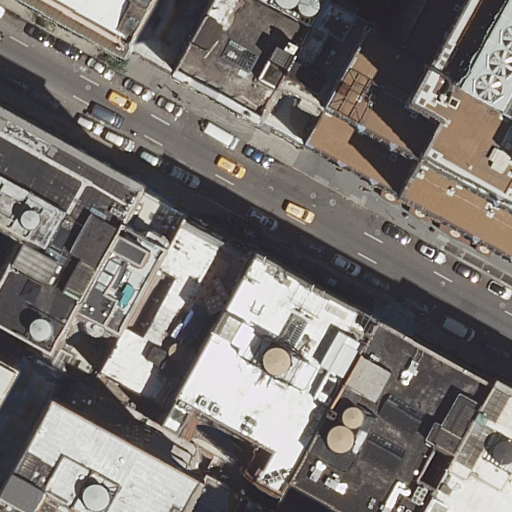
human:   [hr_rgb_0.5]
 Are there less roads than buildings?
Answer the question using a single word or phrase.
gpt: yes

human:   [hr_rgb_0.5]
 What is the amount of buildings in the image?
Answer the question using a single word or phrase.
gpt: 16

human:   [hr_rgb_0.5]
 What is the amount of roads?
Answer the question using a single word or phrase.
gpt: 1

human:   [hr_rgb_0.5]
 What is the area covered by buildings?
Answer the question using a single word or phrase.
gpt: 7106m2

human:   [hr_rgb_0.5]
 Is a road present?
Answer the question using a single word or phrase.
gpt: yes

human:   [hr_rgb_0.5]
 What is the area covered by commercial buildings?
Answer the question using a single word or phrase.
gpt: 0m2

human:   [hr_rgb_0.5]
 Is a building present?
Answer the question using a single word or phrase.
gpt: yes

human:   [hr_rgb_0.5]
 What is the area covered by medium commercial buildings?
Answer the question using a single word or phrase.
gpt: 0m2

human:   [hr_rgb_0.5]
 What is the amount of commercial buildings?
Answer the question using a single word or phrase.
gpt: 0

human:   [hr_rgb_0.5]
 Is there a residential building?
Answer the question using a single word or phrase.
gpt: yes

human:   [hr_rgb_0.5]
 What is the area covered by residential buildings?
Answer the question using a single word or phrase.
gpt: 7106m2

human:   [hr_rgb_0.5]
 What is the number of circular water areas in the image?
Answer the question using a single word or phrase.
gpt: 0

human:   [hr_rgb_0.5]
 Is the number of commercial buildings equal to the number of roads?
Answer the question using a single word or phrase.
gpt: no

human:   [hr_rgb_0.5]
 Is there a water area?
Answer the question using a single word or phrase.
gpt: no

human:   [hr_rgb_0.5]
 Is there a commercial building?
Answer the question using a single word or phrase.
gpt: no

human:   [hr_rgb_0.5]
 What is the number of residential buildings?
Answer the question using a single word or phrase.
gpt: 16

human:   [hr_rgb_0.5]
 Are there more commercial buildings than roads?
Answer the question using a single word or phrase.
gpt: no

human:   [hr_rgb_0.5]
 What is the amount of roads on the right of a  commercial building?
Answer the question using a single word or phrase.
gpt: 0

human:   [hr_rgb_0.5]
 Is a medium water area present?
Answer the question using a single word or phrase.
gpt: no

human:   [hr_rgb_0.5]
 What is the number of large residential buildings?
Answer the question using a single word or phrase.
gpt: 5

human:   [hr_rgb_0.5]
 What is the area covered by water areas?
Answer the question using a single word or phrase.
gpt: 0m2

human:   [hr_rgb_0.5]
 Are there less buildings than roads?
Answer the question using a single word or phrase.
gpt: no

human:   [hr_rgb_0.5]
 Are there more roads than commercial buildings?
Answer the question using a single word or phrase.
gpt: yes

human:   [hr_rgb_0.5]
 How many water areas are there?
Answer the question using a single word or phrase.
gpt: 0

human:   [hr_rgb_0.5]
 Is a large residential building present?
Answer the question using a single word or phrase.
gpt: yes

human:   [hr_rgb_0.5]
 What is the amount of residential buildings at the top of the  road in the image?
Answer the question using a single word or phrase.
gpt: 4

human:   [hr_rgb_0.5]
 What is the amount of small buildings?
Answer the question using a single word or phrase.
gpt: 4

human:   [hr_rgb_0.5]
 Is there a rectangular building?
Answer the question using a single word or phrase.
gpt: yes

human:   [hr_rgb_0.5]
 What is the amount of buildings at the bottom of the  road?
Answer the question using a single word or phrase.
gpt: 10

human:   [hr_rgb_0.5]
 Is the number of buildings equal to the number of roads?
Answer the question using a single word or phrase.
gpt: no

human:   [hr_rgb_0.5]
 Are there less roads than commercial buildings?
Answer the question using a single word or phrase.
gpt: no

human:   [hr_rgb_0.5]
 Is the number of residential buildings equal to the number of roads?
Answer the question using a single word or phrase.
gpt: no

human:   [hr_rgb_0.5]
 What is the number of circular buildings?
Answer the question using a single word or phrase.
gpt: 0

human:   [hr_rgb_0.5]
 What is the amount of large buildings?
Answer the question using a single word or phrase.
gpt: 5

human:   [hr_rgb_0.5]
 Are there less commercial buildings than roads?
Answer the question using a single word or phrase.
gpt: yes

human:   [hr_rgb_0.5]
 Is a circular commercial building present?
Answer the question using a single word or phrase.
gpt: no

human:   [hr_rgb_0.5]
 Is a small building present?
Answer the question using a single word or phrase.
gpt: yes

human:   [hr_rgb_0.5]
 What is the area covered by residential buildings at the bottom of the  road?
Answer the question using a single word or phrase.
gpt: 3904m2

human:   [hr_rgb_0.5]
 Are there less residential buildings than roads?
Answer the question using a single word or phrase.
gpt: no

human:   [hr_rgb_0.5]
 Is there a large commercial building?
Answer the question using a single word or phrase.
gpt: no

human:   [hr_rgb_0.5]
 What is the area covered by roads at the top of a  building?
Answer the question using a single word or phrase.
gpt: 0m2

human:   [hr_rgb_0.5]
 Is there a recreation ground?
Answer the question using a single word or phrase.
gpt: no

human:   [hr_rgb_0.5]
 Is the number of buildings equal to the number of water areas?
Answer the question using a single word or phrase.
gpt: no

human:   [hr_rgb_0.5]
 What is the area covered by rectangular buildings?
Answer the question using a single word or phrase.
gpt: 1998m2

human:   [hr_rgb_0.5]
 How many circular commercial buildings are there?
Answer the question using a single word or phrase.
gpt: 0

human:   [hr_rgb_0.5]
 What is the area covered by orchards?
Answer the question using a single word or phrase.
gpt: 0m2

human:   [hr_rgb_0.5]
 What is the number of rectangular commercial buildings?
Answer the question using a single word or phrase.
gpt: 0

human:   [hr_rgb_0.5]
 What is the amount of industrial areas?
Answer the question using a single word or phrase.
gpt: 0

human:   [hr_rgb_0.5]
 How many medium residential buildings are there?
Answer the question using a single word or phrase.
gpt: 7

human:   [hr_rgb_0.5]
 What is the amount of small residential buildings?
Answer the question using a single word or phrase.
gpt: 4

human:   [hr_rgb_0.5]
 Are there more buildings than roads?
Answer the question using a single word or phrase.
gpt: yes

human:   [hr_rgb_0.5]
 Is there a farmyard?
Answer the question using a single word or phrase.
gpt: no

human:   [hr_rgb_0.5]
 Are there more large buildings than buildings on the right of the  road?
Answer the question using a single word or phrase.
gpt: yes

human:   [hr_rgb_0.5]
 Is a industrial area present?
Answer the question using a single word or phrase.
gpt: no

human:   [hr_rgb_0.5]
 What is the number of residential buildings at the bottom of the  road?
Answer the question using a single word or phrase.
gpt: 10

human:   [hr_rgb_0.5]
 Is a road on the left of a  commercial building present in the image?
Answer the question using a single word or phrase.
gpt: no

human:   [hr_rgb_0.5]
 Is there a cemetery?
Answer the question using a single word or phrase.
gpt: no

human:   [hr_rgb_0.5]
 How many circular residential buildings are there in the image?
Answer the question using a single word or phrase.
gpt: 0

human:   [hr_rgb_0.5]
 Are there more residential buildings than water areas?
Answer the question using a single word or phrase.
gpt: yes

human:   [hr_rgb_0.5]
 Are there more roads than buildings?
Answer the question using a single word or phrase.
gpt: no

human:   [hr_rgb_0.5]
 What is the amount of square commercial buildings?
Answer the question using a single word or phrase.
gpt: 0

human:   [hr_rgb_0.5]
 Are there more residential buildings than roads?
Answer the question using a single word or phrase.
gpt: yes

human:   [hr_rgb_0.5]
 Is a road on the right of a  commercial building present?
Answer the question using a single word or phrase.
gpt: no

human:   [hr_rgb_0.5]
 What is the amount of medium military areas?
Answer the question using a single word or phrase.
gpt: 0